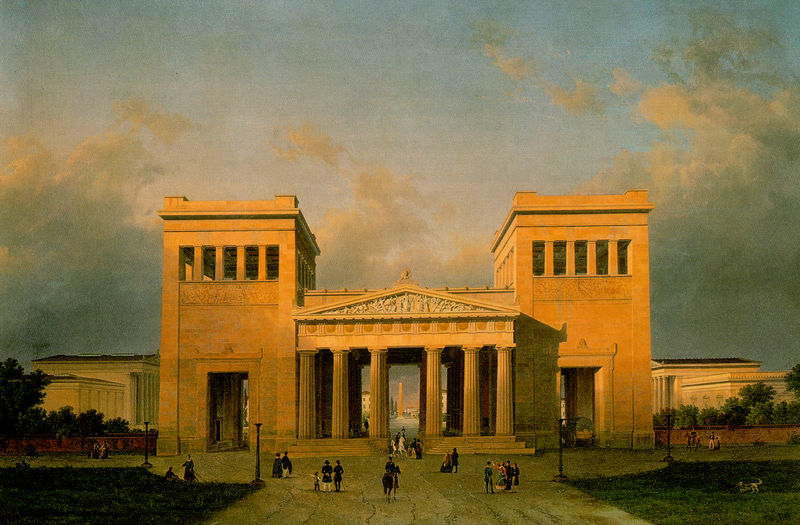
Titel: Ansicht der Propyläen in München von Westen
Künstler: Leo von Klenze
Standort: München
Institution: Stadtmuseum
Schlagwörter: blau, dunkel, himmel, mann, schatten, weiß, wolken, bäume, dreieck, frauen, gelb, grün, menschen, ocker, stadt, abend, braun, fenster, frau, hell, lampen, laterne, laternen, licht, marmor, männer, orange, schwarz, strasse, säule, säulen, ölbild, anlage, gebäude, gras, haus, hund, hunde, park, rasen, rot, schloss, wiese, wolke, beige, leute, menge, architektur, stein, horizont, sonnenaufgang, büsche, sonne, kind, klassizismus, pferd, pferde, reiter, turm, garten, reiten, relief, fassade, perspektive, pflaster, vedute, risse, giebel, mauer, abendsonne, sonnenuntergang, grünanlage, spazieren, fußgänger, kutsche, platz, promenade, treppe, treppen, soldaten, durchgang, stimmung, stufen, tor, stadtansicht, eingang, fugen, kolonnade, berlin, antike, durchblick, türme, münchen, palast, spaziergang, zentralperspektive, reihe, entwurf, architrav, kapitell, fries, tore, stadttor, gesims, sandstein, mauern, portikus, antik, rotbraun, obelisk, griechenland, historismus, lichtquelle, tempel, museum, spaziergänger, dorisch, schaft, bau, ludwig, abendlicht, antikensammlung, glyptothek, königsplatz, monument, ägypten, klenze, schinkel, tympanon, flachdach, chausee, strassenlaternen, vorplatz, metopen, propyläen, leo von klenze, karolinenplatz, durchsicht, von klenze, ziebland, menschne, siegessäule, eingangstor, zoll, brandenburger tor, mme, architkektur, heldenplatz, luisenstrasse, prophyläen, bäzme, bische, assizismus, giebek, tempeleingang